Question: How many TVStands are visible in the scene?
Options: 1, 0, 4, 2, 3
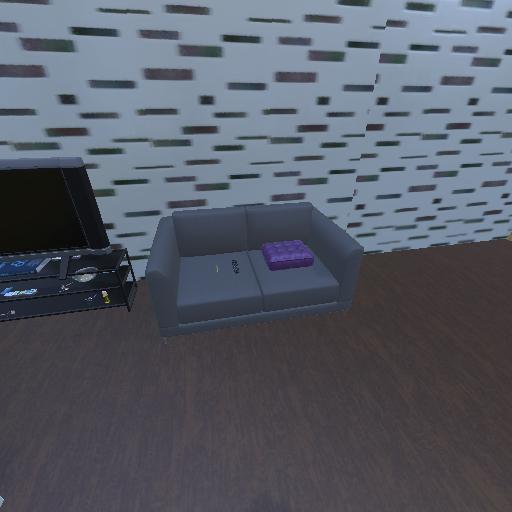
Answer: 1